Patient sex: F
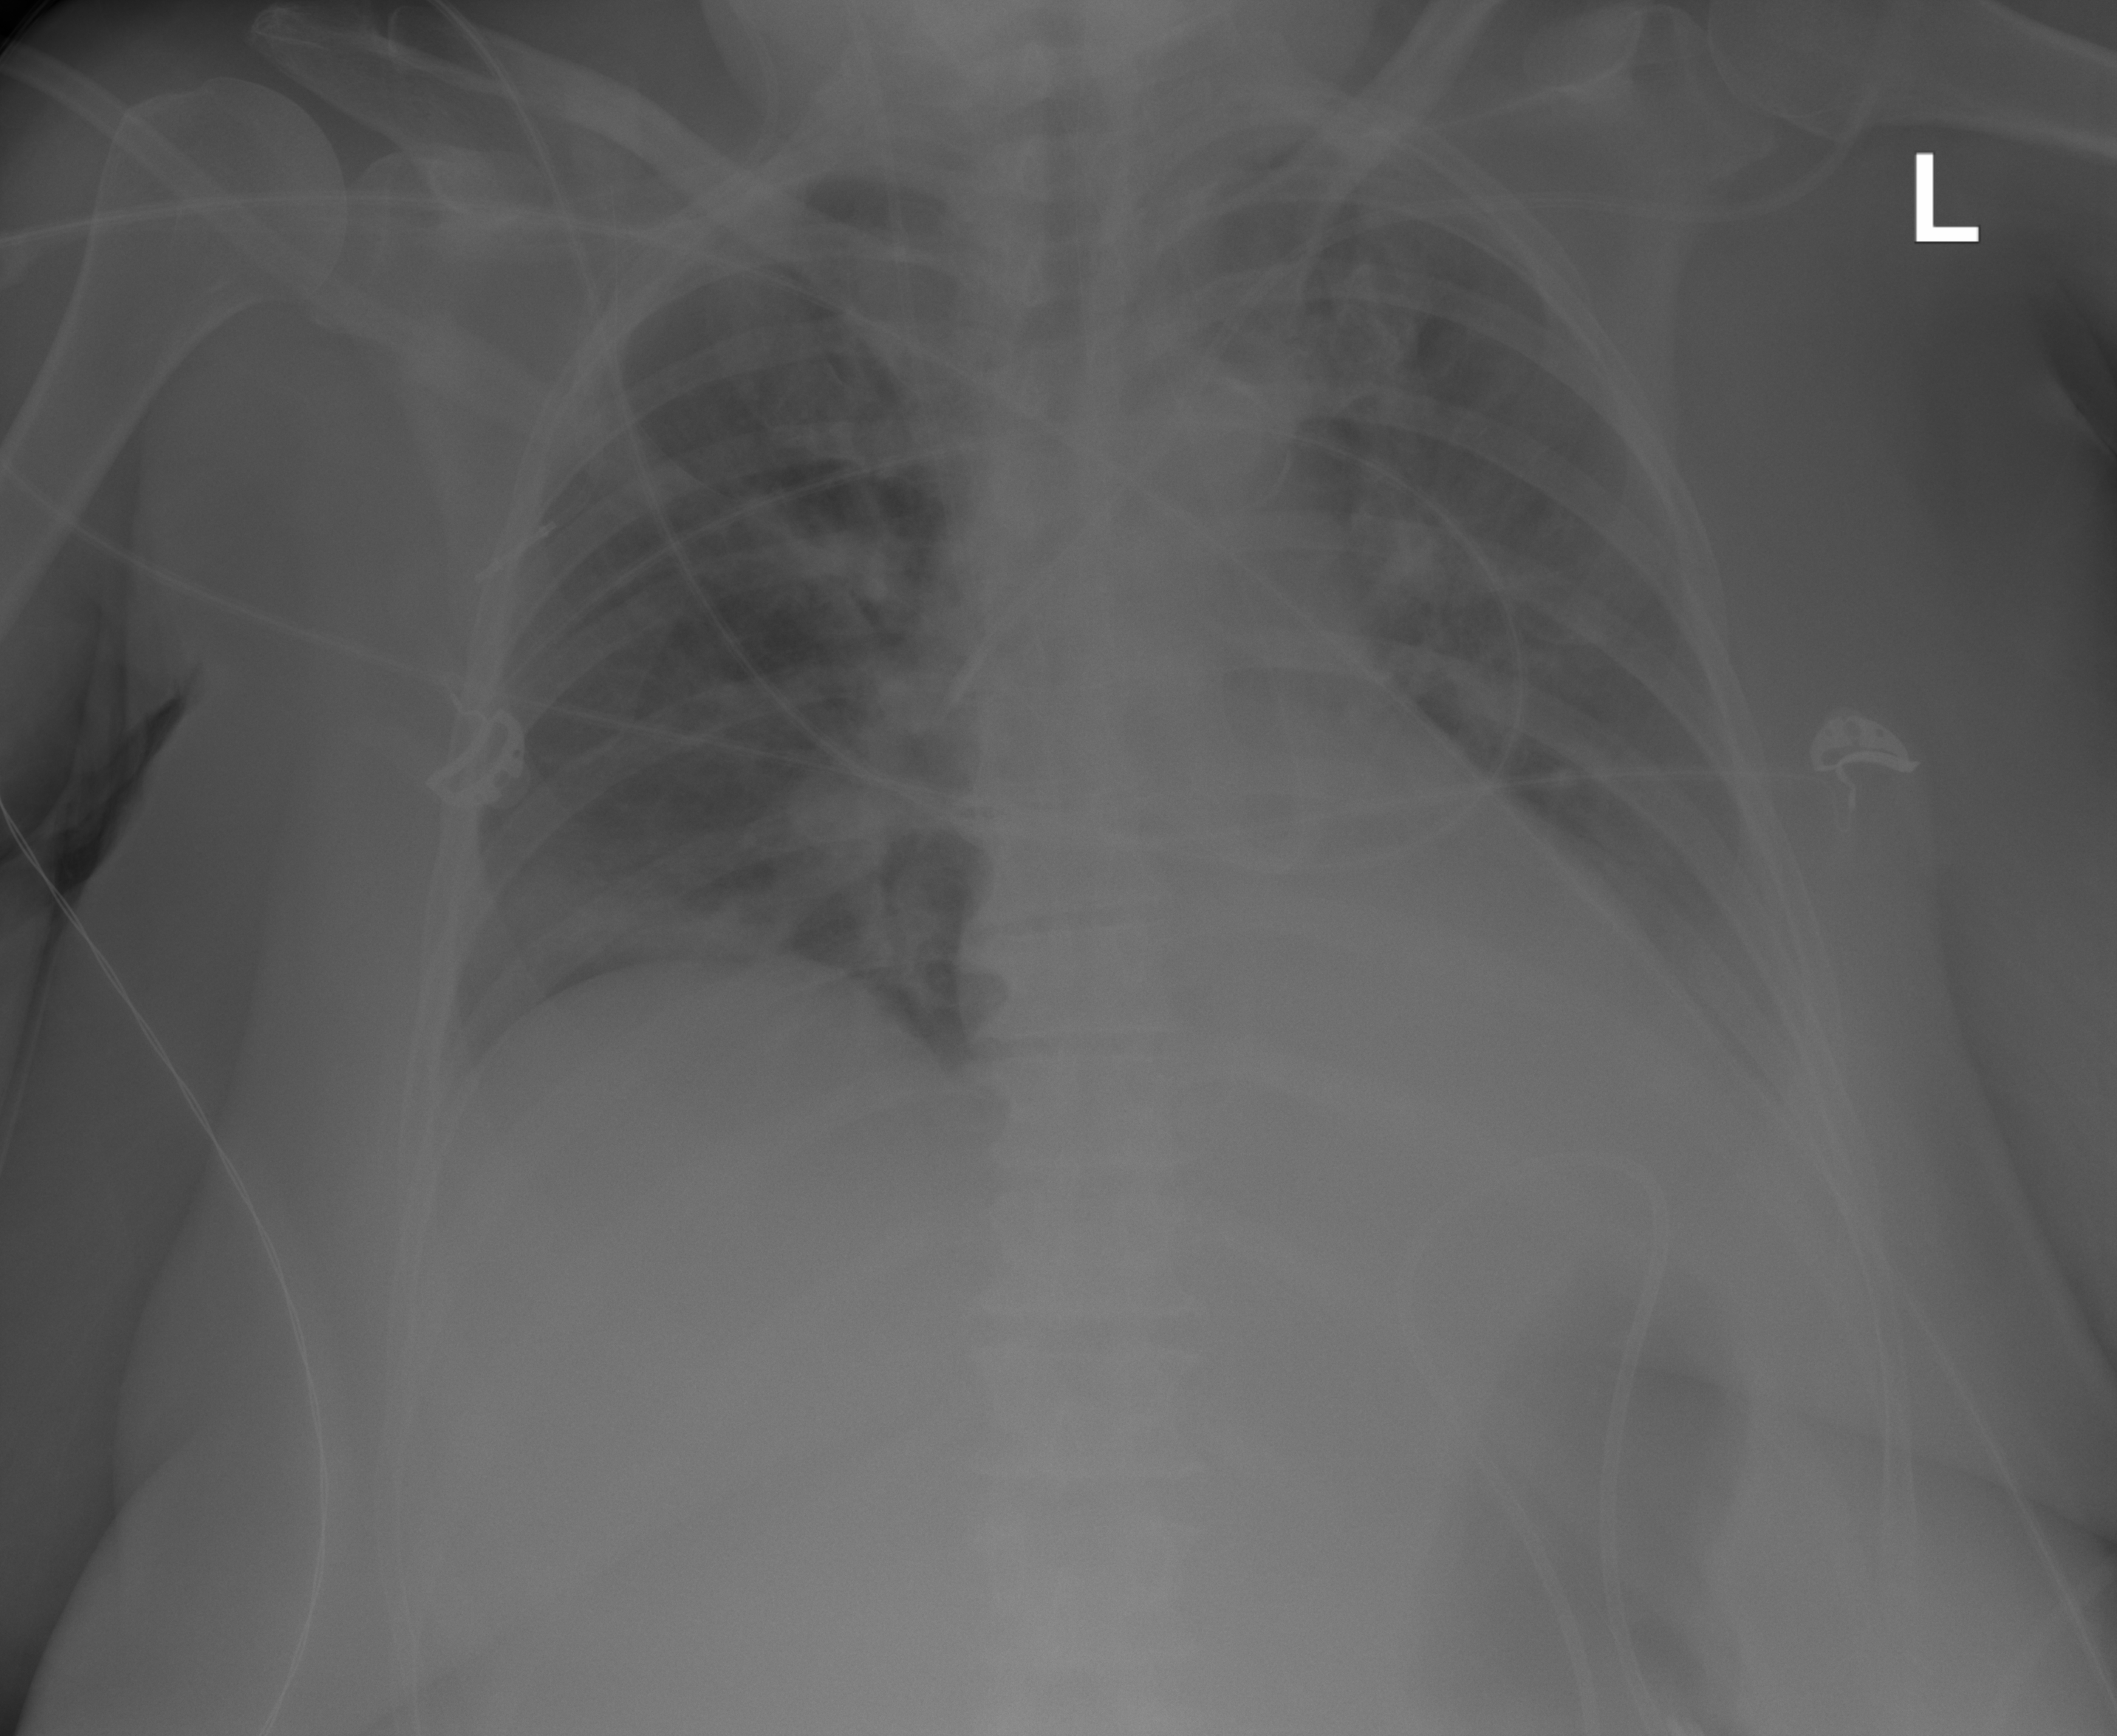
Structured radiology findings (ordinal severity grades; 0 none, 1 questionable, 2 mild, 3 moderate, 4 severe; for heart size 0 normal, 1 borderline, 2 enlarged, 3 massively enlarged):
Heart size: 0
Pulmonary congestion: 0
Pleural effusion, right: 0
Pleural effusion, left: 2
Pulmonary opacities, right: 0
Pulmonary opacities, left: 0
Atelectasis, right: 0
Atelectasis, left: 2